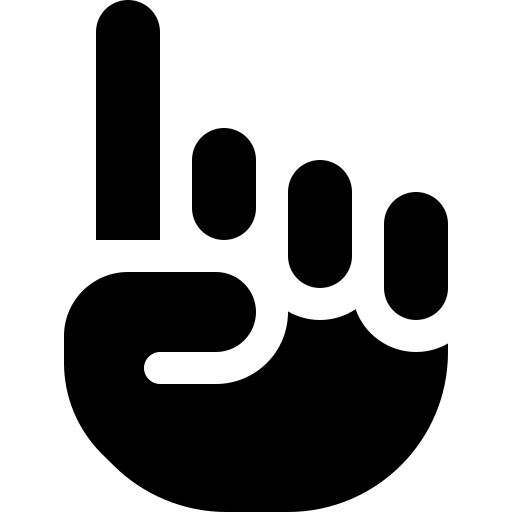
Tags: icon, FontAwesome, fa-icon, solid, hand, point, up